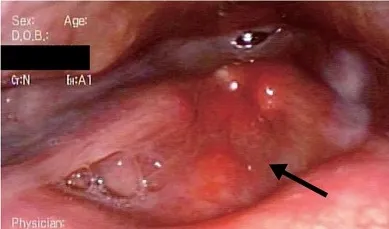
Clinical findings in case 1. (G) The videofluoroscopic swallowing study showed laryngeal closure without leakage and sufficient UES opening (arrow).
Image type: endoscopy (airway_endoscopy)